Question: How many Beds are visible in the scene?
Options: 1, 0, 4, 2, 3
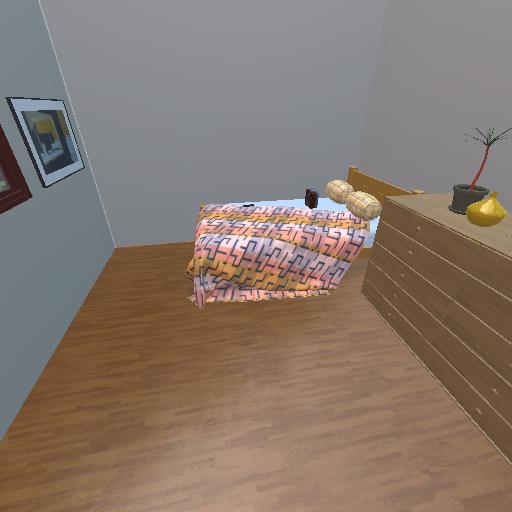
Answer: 1